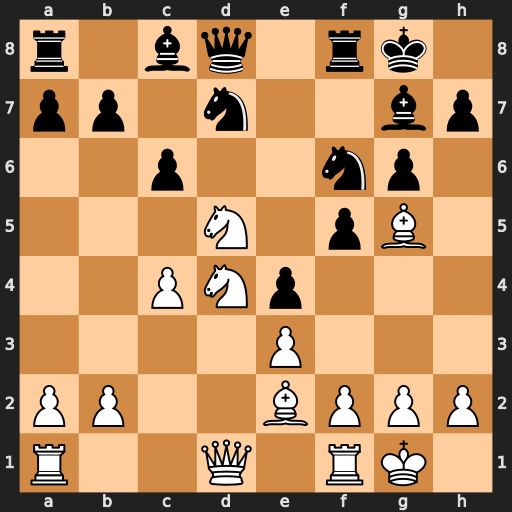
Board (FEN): r1bq1rk1/pp1n2bp/2p2np1/3N1pB1/2PNp3/4P3/PP2BPPP/R2Q1RK1
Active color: w
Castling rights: -
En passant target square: -
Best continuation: Ne6 cxd5 Nxd8